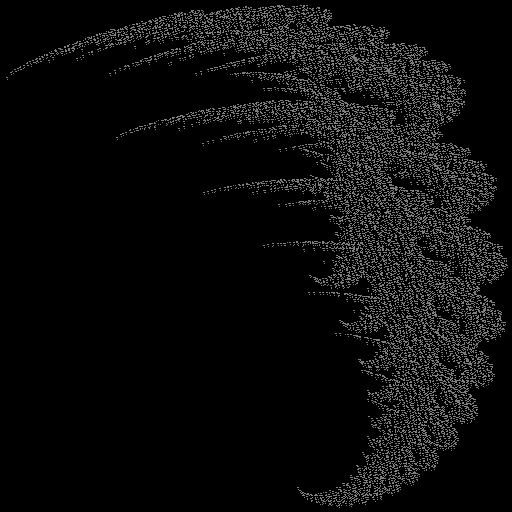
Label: snowdrift